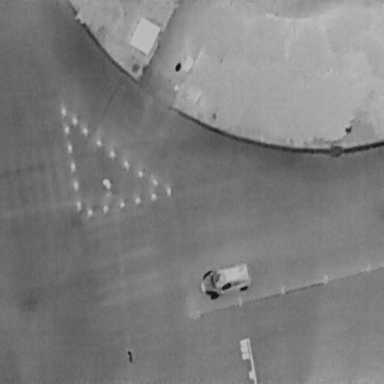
There are two objects shown in the infrared image, including a Person, and a Car.